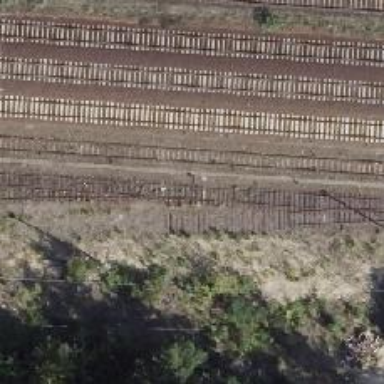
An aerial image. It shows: Railway switch.